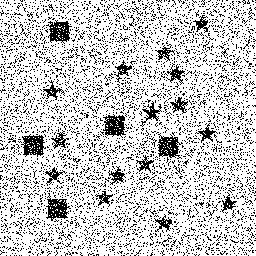
Squares: 5
Triangles: 0
Stars: 15
Total shapes: 20